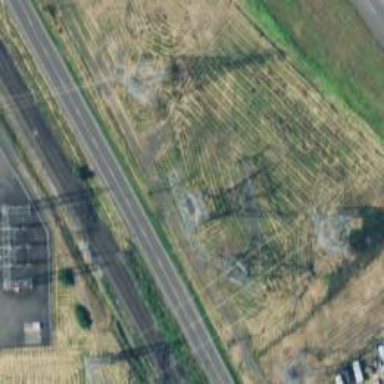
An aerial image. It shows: Lattice structure tower used for power distribution.